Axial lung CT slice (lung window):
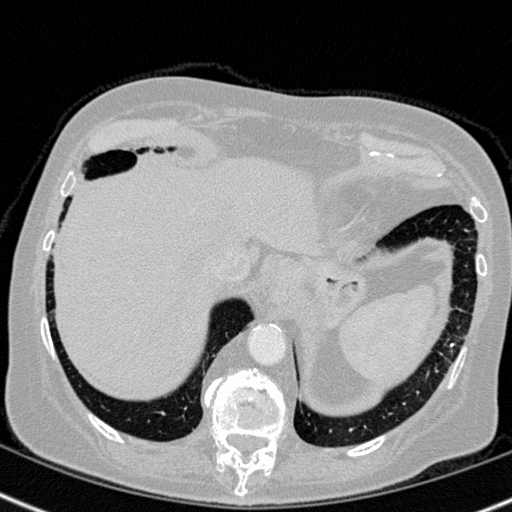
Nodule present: no